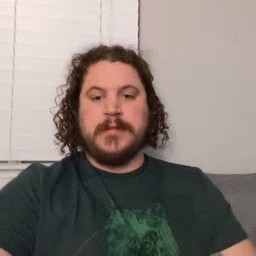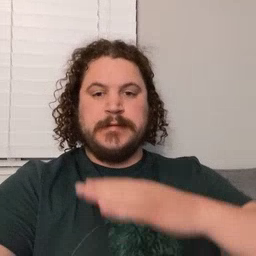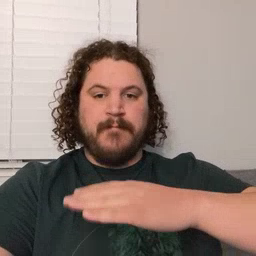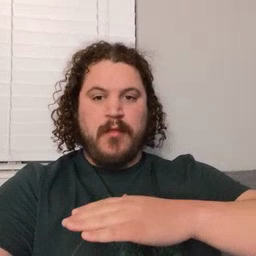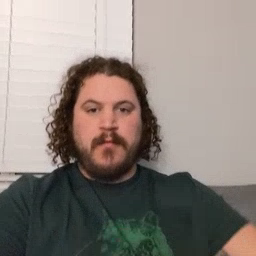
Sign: table